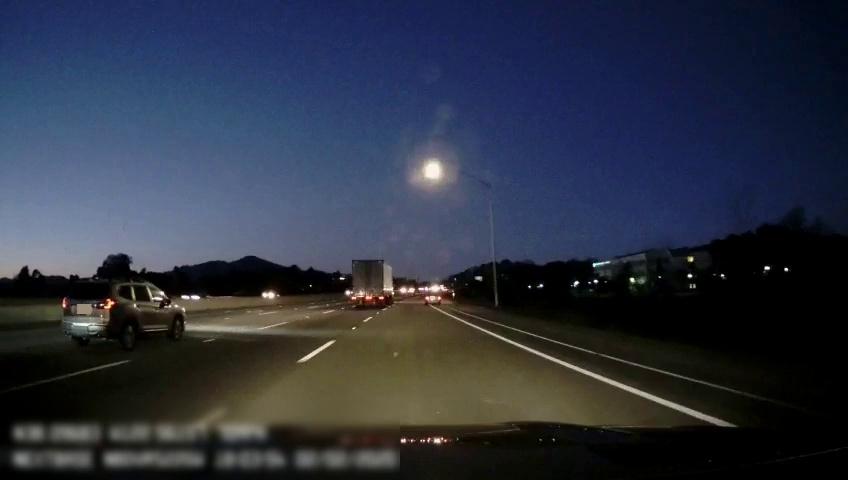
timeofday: Dusk/Dawn/Twilight
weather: Other
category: Drivable Space
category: Vehicles | Car
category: Vehicles | SUV
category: Vehicles | SUV
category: Vehicles | SUV
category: Vehicles | Truck
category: Lanes | Alternate Lane
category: Lanes | Alternate Lane
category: Lanes | Alternate Lane
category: Lanes | Alternate Lane
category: Lanes | Alternate Lane